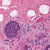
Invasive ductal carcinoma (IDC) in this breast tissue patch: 0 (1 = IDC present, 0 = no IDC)